Question: Here is the code:
'''
public IEnumerable<UserSummary> getUserSummaryList()
{
var db = new entityContext();
List<UserSummary> model = new List<UserSummary>();
List<aspnet_Users> users = (from user in db.aspnet_Users
select user).ToList<aspnet_Users>();
foreach (aspnet_Users u in users) //u is always null while users is a list that contains 4 objects
{
model.Add(new UserSummary()
{
UserName = u.UserName,
Email = u.aspnet_Membership.Email,
Role = Roles.GetRolesForUser(u.UserName).First(),
AdCompany = u.AD_COMPANIES.ad_company_name != null ? u.AD_COMPANIES.ad_company_name : "Not an Advertiser",
EmployeeName = u.EMPLOYEE.emp_name != null ? u.EMPLOYEE.emp_name : "Not an Employee"
});
}
return model;
}
'''
For some reason the 'u' variable in the 'foreach' loop is always null. I've stepped through the code and the 'users' collection is always populated. The table entity for 'db.aspnet_Users' is the users table that comes with asp.net membership services. I've only added a couple associations to it.
edit : image of debugger

Here is the stacktrace:
'''
[NullReferenceException: Object reference not set to an instance of an object.]
OutAd.Models.AccountMembershipService.getUserSummaryList() in C:\Users\stephen\Desktop\outad\OutAd\OutAd\Models\AccountModels.cs:301
OutAd.Controllers.AdminController.UserList() in C:\Users\stephen\Desktop\outad\OutAd\OutAd\Controllers\AdminController.cs:78
lambda_method(Closure , ControllerBase , Object[] ) +96
System.Web.Mvc.ActionMethodDispatcher.Execute(ControllerBase controller, Object[] parameters) +17
System.Web.Mvc.ReflectedActionDescriptor.Execute(ControllerContext controllerContext, IDictionary'2 parameters) +208
System.Web.Mvc.ControllerActionInvoker.InvokeActionMethod(ControllerContext controllerContext, ActionDescriptor actionDescriptor, IDictionary'2 parameters) +27
System.Web.Mvc.<>c__DisplayClass15.<InvokeActionMethodWithFilters>b__12() +55
System.Web.Mvc.ControllerActionInvoker.InvokeActionMethodFilter(IActionFilter filter, ActionExecutingContext preContext, Func'1 continuation) +263
System.Web.Mvc.<>c__DisplayClass17.<InvokeActionMethodWithFilters>b__14() +19
System.Web.Mvc.ControllerActionInvoker.InvokeActionMethodWithFilters(ControllerContext controllerContext, IList'1 filters, ActionDescriptor actionDescriptor, IDictionary'2 parameters) +191
System.Web.Mvc.ControllerActionInvoker.InvokeAction(ControllerContext controllerContext, String actionName) +343
System.Web.Mvc.Controller.ExecuteCore() +116
System.Web.Mvc.ControllerBase.Execute(RequestContext requestContext) +97
System.Web.Mvc.ControllerBase.System.Web.Mvc.IController.Execute(RequestContext requestContext) +10
System.Web.Mvc.<>c__DisplayClassb.<BeginProcessRequest>b__5() +37
System.Web.Mvc.Async.<>c__DisplayClass1.<MakeVoidDelegate>b__0() +21
System.Web.Mvc.Async.<>c__DisplayClass8'1.<BeginSynchronous>b__7(IAsyncResult _) +12
System.Web.Mvc.Async.WrappedAsyncResult'1.End() +62
System.Web.Mvc.<>c__DisplayClasse.<EndProcessRequest>b__d() +50
System.Web.Mvc.SecurityUtil.<GetCallInAppTrustThunk>b__0(Action f) +7
System.Web.Mvc.SecurityUtil.ProcessInApplicationTrust(Action action) +22
System.Web.Mvc.MvcHandler.EndProcessRequest(IAsyncResult asyncResult) +60
System.Web.Mvc.MvcHandler.System.Web.IHttpAsyncHandler.EndProcessRequest(IAsyncResult result) +9
System.Web.Mvc.<>c__DisplayClassa.<EndProcessRequest>b__9() +23
System.Web.Mvc.<>c__DisplayClass4.<Wrap>b__3() +12
System.Web.Mvc.ServerExecuteHttpHandlerWrapper.Wrap(Func'1 func) +38
System.Web.Mvc.ServerExecuteHttpHandlerWrapper.Wrap(Action action) +65
System.Web.Mvc.ServerExecuteHttpHandlerAsyncWrapper.EndProcessRequest(IAsyncResult result) +71
System.Web.HttpServerUtility.ExecuteInternal(IHttpHandler handler, TextWriter writer, Boolean preserveForm, Boolean setPreviousPage, VirtualPath path, VirtualPath filePath, String physPath, Exception error, String queryStringOverride) +1072
[HttpException (0x80004005): Error executing child request for handler 'System.Web.Mvc.HttpHandlerUtil+ServerExecuteHttpHandlerAsyncWrapper'.]
System.Web.HttpServerUtility.ExecuteInternal(IHttpHandler handler, TextWriter writer, Boolean preserveForm, Boolean setPreviousPage, VirtualPath path, VirtualPath filePath, String physPath, Exception error, String queryStringOverride) +<PHONE>
System.Web.HttpServerUtility.Execute(IHttpHandler handler, TextWriter writer, Boolean preserveForm, Boolean setPreviousPage) +77
System.Web.HttpServerUtility.Execute(IHttpHandler handler, TextWriter writer, Boolean preserveForm) +28
System.Web.HttpServerUtilityWrapper.Execute(IHttpHandler handler, TextWriter writer, Boolean preserveForm) +22
System.Web.Mvc.Html.ChildActionExtensions.ActionHelper(HtmlHelper htmlHelper, String actionName, String controllerName, RouteValueDictionary routeValues, TextWriter textWriter) +497
System.Web.Mvc.Html.ChildActionExtensions.Action(HtmlHelper htmlHelper, String actionName, String controllerName, RouteValueDictionary routeValues) +88
System.Web.Mvc.Html.ChildActionExtensions.Action(HtmlHelper htmlHelper, String actionName, String controllerName) +10
ASP._Page_Views_Admin_Users_cshtml.Execute() in c:\Users\stephen\Desktop\outad\OutAd\OutAd\Views\Admin\Users.cshtml:7
System.Web.WebPages.WebPageBase.ExecutePageHierarchy() +207
System.Web.Mvc.WebViewPage.ExecutePageHierarchy() +81
System.Web.WebPages.StartPage.RunPage() +19
System.Web.WebPages.StartPage.ExecutePageHierarchy() +65
System.Web.WebPages.WebPageBase.ExecutePageHierarchy(WebPageContext pageContext, TextWriter writer, WebPageRenderingBase startPage) +76
System.Web.Mvc.RazorView.RenderView(ViewContext viewContext, TextWriter writer, Object instance) +220
System.Web.Mvc.BuildManagerCompiledView.Render(ViewContext viewContext, TextWriter writer) +115
System.Web.Mvc.ViewResultBase.ExecuteResult(ControllerContext context) +303
System.Web.Mvc.ControllerActionInvoker.InvokeActionResult(ControllerContext controllerContext, ActionResult actionResult) +13
System.Web.Mvc.<>c__DisplayClass1c.<InvokeActionResultWithFilters>b__19() +23
System.Web.Mvc.ControllerActionInvoker.InvokeActionResultFilter(IResultFilter filter, ResultExecutingContext preContext, Func'1 continuation) +260
System.Web.Mvc.<>c__DisplayClass1e.<InvokeActionResultWithFilters>b__1b() +19
System.Web.Mvc.ControllerActionInvoker.InvokeActionResultWithFilters(ControllerContext controllerContext, IList'1 filters, ActionResult actionResult) +177
System.Web.Mvc.ControllerActionInvoker.InvokeAction(ControllerContext controllerContext, String actionName) +343
System.Web.Mvc.Controller.ExecuteCore() +116
System.Web.Mvc.ControllerBase.Execute(RequestContext requestContext) +97
System.Web.Mvc.ControllerBase.System.Web.Mvc.IController.Execute(RequestContext requestContext) +10
System.Web.Mvc.<>c__DisplayClassb.<BeginProcessRequest>b__5() +37
System.Web.Mvc.Async.<>c__DisplayClass1.<MakeVoidDelegate>b__0() +21
System.Web.Mvc.Async.<>c__DisplayClass8'1.<BeginSynchronous>b__7(IAsyncResult _) +12
System.Web.Mvc.Async.WrappedAsyncResult'1.End() +62
System.Web.Mvc.<>c__DisplayClasse.<EndProcessRequest>b__d() +50
System.Web.Mvc.SecurityUtil.<GetCallInAppTrustThunk>b__0(Action f) +7
System.Web.Mvc.SecurityUtil.ProcessInApplicationTrust(Action action) +22
System.Web.Mvc.MvcHandler.EndProcessRequest(IAsyncResult asyncResult) +60
System.Web.Mvc.MvcHandler.System.Web.IHttpAsyncHandler.EndProcessRequest(IAsyncResult result) +9
System.Web.CallHandlerExecutionStep.System.Web.HttpApplication.IExecutionStep.Execute() +<PHONE>
System.Web.HttpApplication.ExecuteStep(IExecutionStep step, Boolean& completedSynchronously) +184
'''
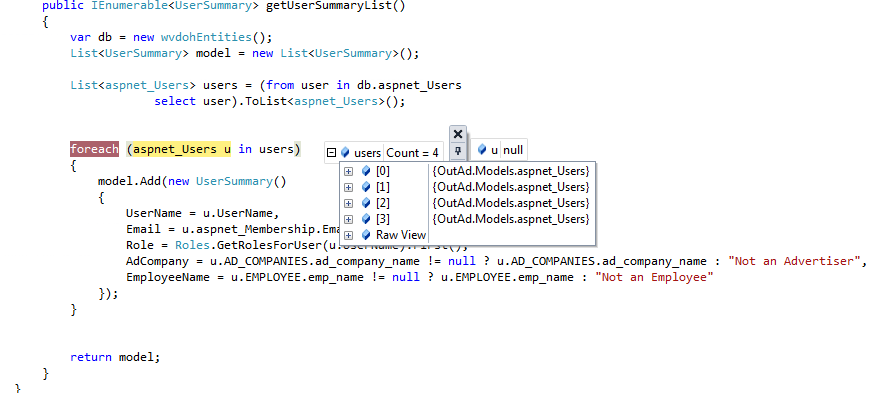
Answer: I'm going to guess that 'u' is not null in itself, but one of it's properties is null, or the 'Roles.GetRolesForUser(u.UserName)' call returns null. If that is the case then when you try to access the members of those null values you get the NullReferenceException.
Example:
'''
public class Person
{
public Address HomeAddress { get; set; }
}
public class Address
{
public String StreetAddress { get; set; }
}
public void SomeFunc()
{
var person = new Person();
//NullReferenceException because HomeAddress is null.
//NOT because person is null...
var address = person.HomeAddress.StreetAddress;
}
'''
---
You can verify this by hovering over each item in the Debugger to ensure that it is not null, but I bet you one of those objects is. To ensure that your 'GetRolesForUser' method is not returning null, simply call that in the immediate window and see what you get back. If you get back null, there's your issue.
Alternatively, just throw each of the right hand assignments into your local watch window and one of them will present itself as the issue.
---
Oh, and a few other things...
1. If you are planning to return an IEnumerable<T> do not create a list and then return that list, instead just yield return your objects.
2. Use null coalescing operators when necessary.
3. Use a using statement for your IDisposable objects.
Fixed version:
'''
public IEnumerable<UserSummary> getUserSummaryList()
{
using (var db = new EntityContext())
{
foreach (aspnet_Users user in users)
{
// Retrieve the username (with logic if it is null or empty)
var username = user.UserName;
// Retrieve the email (with logic if it is null or empty)
var email = (user.aspnet_Membership != null)
? user.aspnet_Membership.Email ?? String.Empty
: String.Empty;
// Retrieve the role (with logic if it is null)
var roles = Roles.GetRolesForUser(username);
var role = (roles != null) ? roles.FirstOrDefault() : null;
// Retrieve the Ad Company (with logic if it is null)
var adCompany = (user.AD_COMPANIES != null)
? user.AD_COMPANIES.ad_company_name ?? "Not an Advertiser"
: "Not an Advertiser";
var empName = (user.EMPLOYEE != null)
? user.EMPLOYEE.emp_name ?? "Not an Employee"
: "Not an Employee";
yield return new UserSummary
{
UserName = username,
Email = email,
Role = role,
AdCompany = adCompany,
EmployeeName = empName,
};
}
}
}
'''